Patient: sex M, age 60
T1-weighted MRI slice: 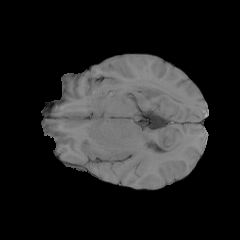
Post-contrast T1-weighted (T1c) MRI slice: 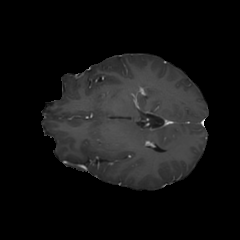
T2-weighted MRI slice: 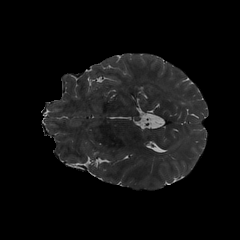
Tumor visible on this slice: no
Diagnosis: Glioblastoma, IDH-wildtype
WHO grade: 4